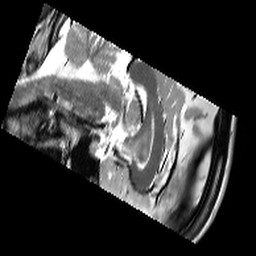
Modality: T2w
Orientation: sagittal
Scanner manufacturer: siemens
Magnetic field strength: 3 T
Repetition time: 10.64 s
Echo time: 0.05 s